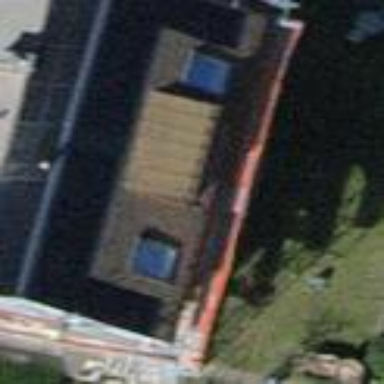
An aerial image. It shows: Detached building.